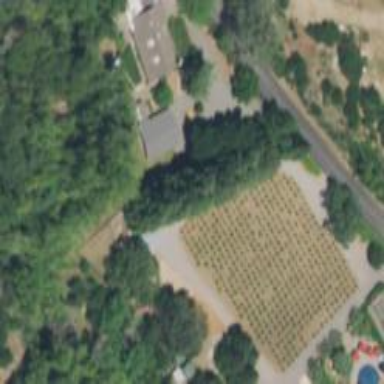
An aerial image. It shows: Vineyard with wine grapes as the crop.